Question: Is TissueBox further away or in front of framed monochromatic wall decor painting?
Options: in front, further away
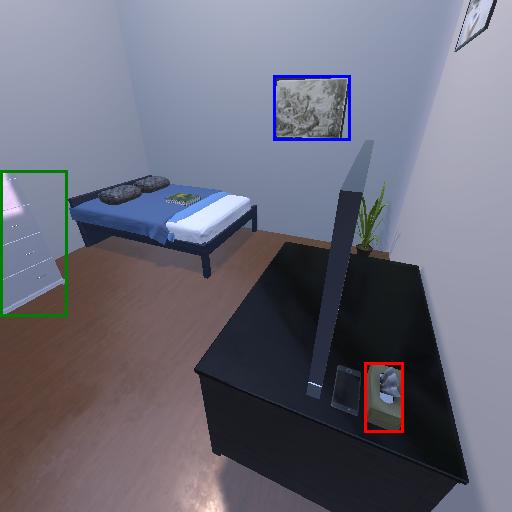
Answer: in front